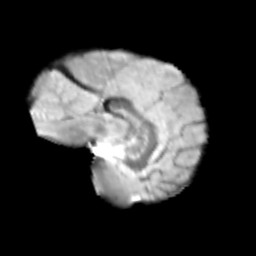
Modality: T2w
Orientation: sagittal
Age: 10
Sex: female
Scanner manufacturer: siemens
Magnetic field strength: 3 T
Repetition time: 3.8 s
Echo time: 0.07 s